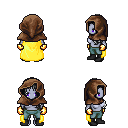
a pixel art fantasy rpg character, female body template, dark elf, purple skin, yellow cape, teal pants, white left-swept hairstyle, cloth hood, gold gloves, black shoes, four views (front, back, left, right), 2x2 character sprite sheet, small pixel art, hard edges, no anti-aliasing